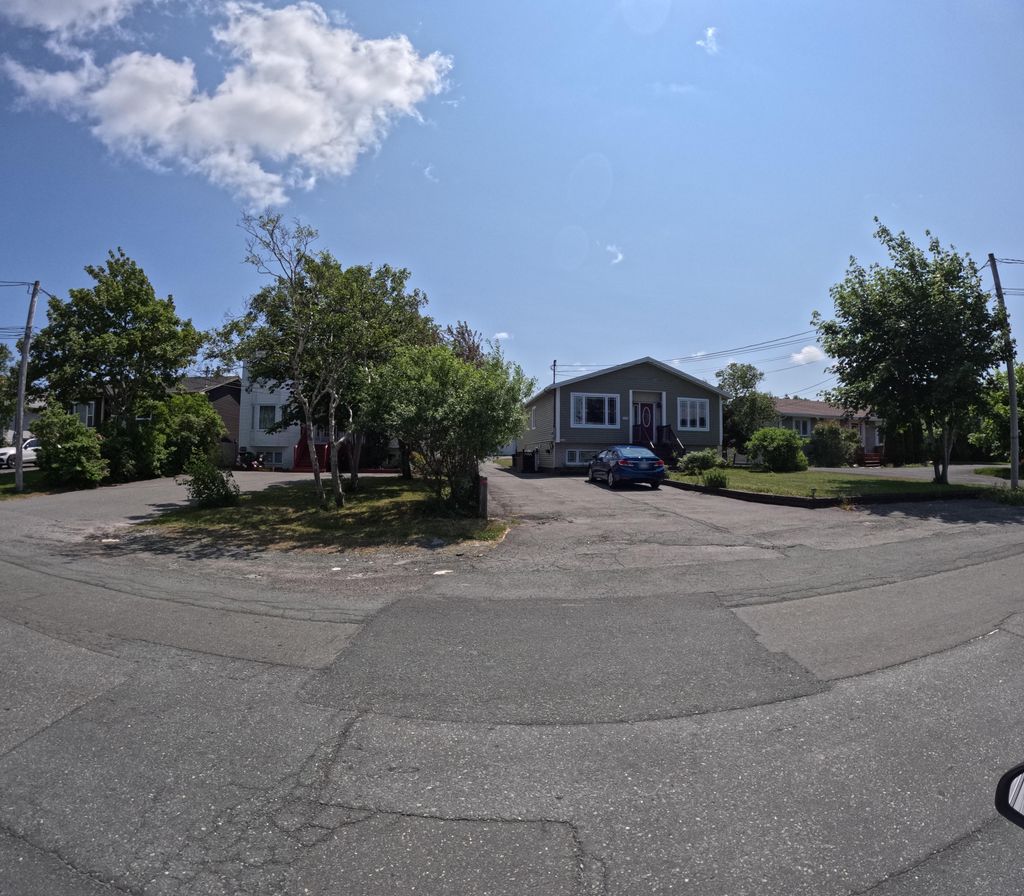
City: st_johns